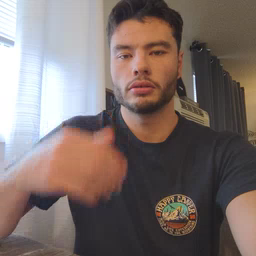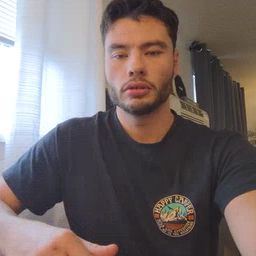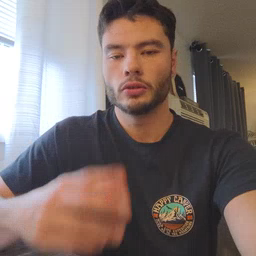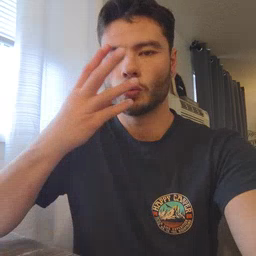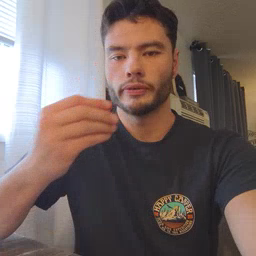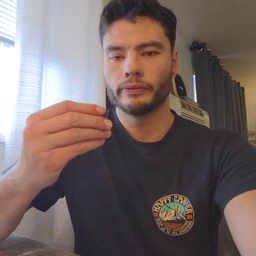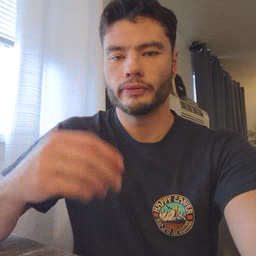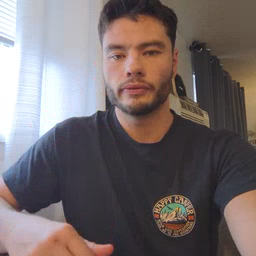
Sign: wolf